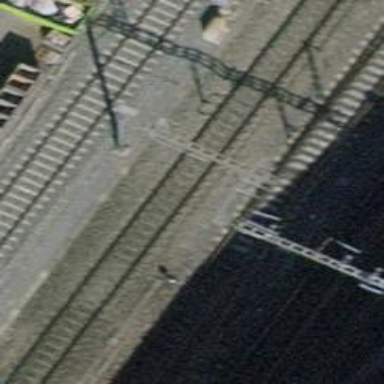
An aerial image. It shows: Railway switch.